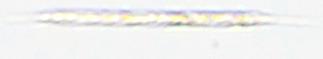
Label: Rhizosolenia